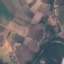
Land use / land cover: PermanentCrop